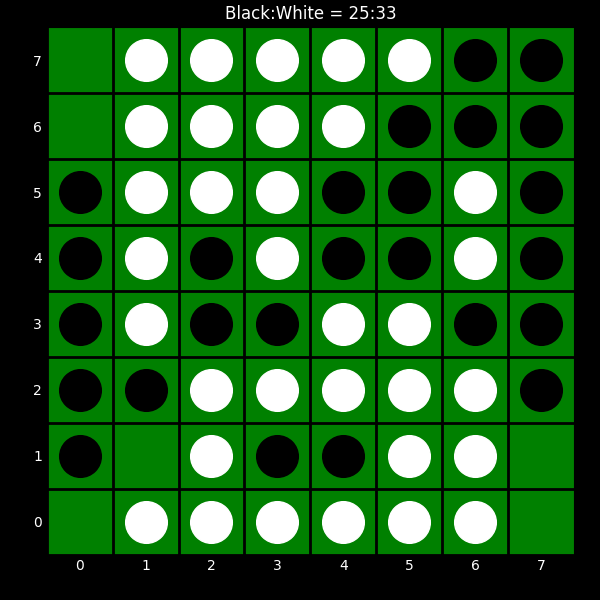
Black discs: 25
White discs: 33